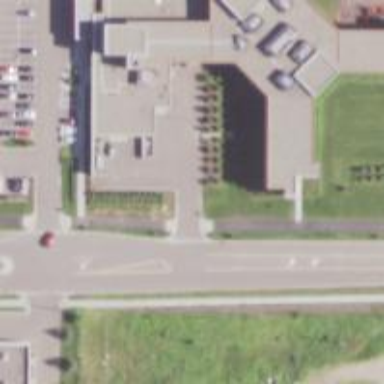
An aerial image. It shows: Unmarked crossing on cycleway.